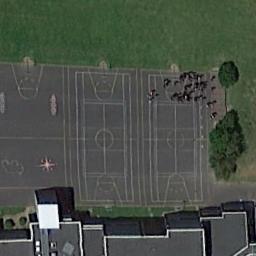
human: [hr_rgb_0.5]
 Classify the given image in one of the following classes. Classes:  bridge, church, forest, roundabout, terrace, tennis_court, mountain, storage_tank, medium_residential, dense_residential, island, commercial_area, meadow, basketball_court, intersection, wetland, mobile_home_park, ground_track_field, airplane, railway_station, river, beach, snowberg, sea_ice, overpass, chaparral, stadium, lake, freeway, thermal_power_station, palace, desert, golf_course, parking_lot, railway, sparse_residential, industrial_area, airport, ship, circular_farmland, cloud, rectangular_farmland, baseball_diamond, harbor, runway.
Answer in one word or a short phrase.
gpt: basketball_court